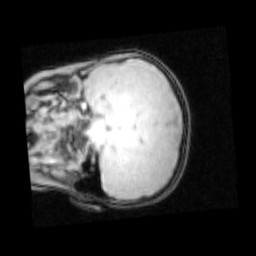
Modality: PDw
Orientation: coronal
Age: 8
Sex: female
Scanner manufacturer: siemens
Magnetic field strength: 3 T
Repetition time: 0.25 s
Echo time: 0.00103 s